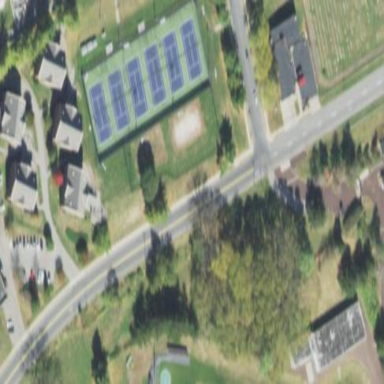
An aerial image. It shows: Sports centre featuring tennis court enclosed by fence.